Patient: sex M, age 43
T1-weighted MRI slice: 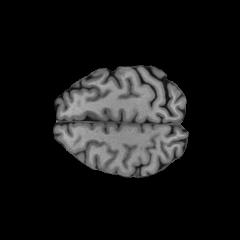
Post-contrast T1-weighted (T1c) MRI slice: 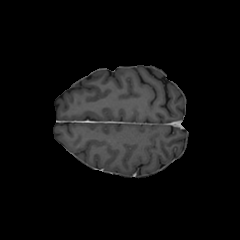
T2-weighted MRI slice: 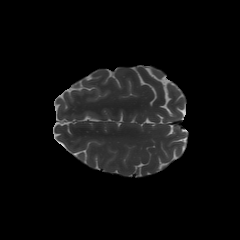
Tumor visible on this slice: no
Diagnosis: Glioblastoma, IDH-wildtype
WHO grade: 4